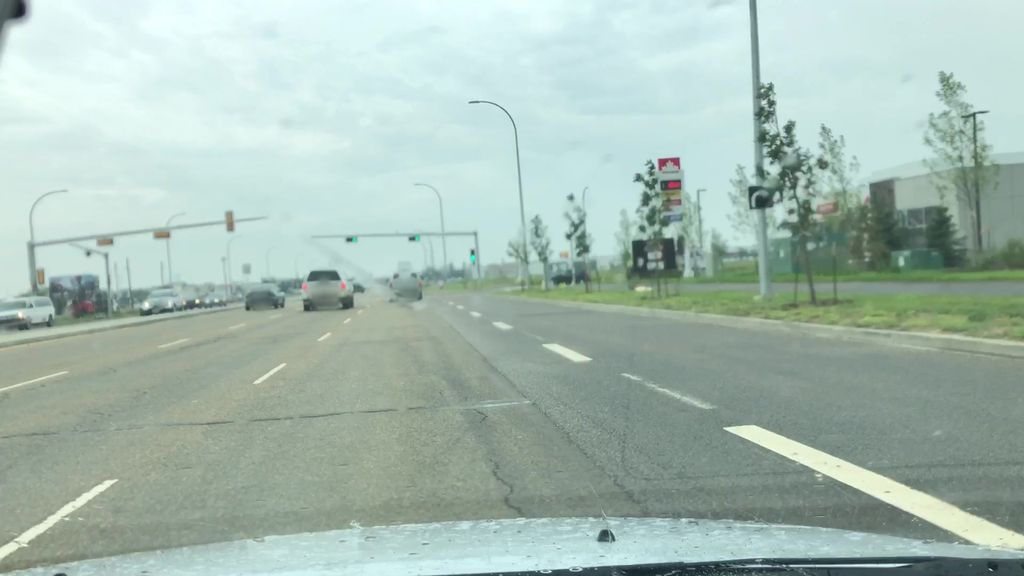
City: edmonton